Field crop: maize
Growth stage: 2
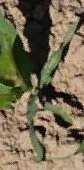
Species: maize